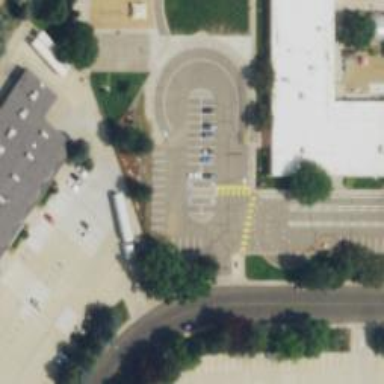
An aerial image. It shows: Pedestrian crossing with zebra markings on the footway.